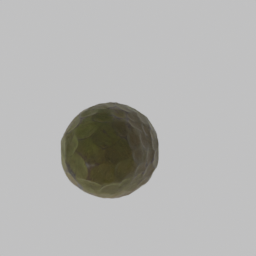
Label: nature